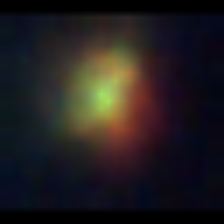
Taxon: NanoPlankton
Group: Other